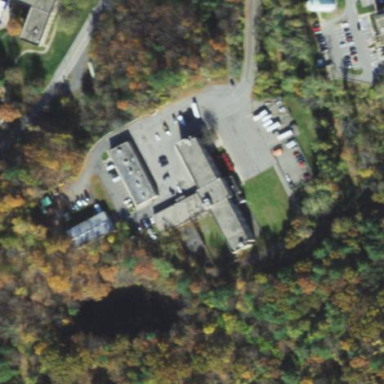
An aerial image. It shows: Police building.